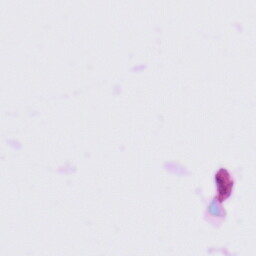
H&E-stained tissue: Tonsil